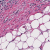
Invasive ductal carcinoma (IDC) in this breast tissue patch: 1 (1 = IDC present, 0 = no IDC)